Question: I Used this Store procedure to return data from special date . my QueueDate type is datetime , but when i want use = in Where Clause it return 0 , i want all field that are in one day independence in time of field.
'''
ALTER PROCEDURE [dbo].[SP_GET_QUEUESINFO_BY_DATE]
AS
BEGIN
declare @date2 datetime
set @date2= '2012-09-21'
select COUNT(QueueID) ,
sum(case when QueueNumIn != 0 THEN 1 else 0 end) as 'InQueue',
sum(case when QueueNumOut != 0 THEN 1 else 0 end) as 'OutQueue'
from Queue where QueueDate >= @date2 -- QueueDate = @date2
END
'''

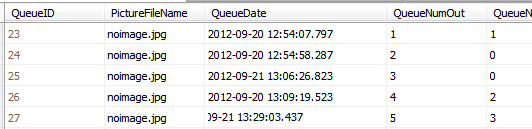
Answer: You can 'CAST' the column name to change the datatype from 'DATETIME' to 'DATE' (). Try,
'''
ALTER PROCEDURE [dbo].[SP_GET_QUEUESINFO_BY_DATE]
AS
BEGIN
declare @date2 datetime
set @date2= '2012-09-21'
select COUNT(QueueID) ,
sum(case when QueueNumIn != 0 THEN 1 else 0 end) as 'InQueue',
sum(case when QueueNumOut != 0 THEN 1 else 0 end) as 'OutQueue'
from Queue
where CAST(QueueDate as DATE) >= @date2 -- QueueDate = @date2
END
'''